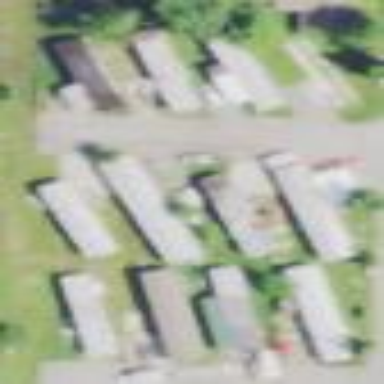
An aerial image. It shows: Residential area designated as trailer park.